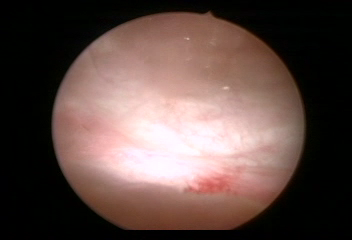
Modality: WLC
Class: Anatomical landmarks
Subclass: UreteralOrifice
Bladder cancer association: No
Annotated structures: Right ureteral orifice